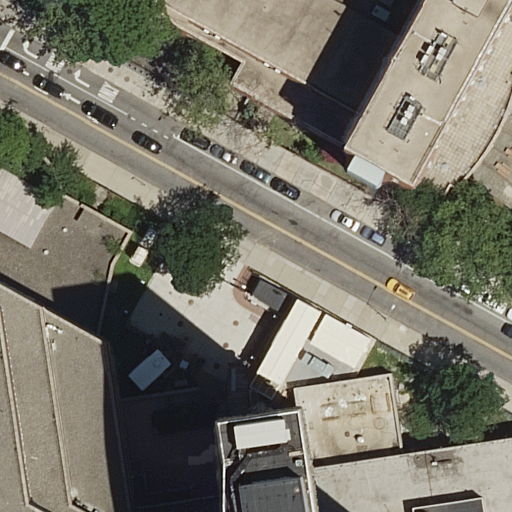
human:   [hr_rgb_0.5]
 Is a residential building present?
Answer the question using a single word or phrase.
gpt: yes

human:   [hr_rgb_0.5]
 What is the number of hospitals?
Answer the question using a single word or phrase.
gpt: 1

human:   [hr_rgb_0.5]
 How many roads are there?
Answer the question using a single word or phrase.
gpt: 1

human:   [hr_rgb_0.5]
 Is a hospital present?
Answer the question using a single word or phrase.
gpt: yes

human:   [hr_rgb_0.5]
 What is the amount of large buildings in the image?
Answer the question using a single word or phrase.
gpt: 2

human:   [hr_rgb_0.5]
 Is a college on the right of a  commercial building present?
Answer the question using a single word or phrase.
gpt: no

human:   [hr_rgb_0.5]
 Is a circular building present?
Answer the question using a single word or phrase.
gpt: no

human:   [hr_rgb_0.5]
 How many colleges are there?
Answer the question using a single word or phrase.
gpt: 1

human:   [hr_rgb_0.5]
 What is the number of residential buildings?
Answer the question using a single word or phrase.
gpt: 1

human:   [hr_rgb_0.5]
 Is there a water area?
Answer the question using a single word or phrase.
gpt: no

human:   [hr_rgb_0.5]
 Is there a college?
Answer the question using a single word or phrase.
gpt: yes

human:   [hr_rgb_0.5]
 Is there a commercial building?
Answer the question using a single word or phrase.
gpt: no

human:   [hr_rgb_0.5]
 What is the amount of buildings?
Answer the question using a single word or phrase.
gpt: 2

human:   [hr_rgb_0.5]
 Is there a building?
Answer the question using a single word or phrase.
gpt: yes

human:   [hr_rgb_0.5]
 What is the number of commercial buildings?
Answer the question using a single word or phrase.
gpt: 0

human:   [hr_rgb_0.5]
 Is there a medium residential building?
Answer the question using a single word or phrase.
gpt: no

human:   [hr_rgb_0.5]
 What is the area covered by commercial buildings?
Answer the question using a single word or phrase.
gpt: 0m2

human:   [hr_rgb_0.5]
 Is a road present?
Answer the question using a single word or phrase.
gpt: yes

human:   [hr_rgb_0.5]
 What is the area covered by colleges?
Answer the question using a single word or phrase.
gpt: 0m2

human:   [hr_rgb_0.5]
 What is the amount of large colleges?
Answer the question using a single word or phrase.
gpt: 0

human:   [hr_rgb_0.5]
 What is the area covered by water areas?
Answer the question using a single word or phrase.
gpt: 0m2

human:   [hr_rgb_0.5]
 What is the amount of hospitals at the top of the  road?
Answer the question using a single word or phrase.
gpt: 0

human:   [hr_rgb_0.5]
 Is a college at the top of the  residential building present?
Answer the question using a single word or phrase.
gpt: no

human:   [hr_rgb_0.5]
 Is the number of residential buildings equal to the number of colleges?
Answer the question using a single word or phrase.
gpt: yes

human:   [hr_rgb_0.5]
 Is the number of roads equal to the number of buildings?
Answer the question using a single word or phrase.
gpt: no

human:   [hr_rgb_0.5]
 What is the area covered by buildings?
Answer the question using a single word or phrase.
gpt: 7101m2

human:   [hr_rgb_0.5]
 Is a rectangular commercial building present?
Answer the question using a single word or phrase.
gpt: no

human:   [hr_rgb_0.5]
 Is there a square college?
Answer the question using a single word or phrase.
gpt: no

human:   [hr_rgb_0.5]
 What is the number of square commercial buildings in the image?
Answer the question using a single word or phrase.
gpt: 0

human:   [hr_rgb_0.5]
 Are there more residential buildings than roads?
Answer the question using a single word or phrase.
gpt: no

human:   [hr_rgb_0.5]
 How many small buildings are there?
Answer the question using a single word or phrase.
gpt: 0

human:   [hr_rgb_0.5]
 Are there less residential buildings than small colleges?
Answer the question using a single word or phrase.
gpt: no

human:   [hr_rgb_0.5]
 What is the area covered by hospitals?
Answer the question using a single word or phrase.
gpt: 2806m2

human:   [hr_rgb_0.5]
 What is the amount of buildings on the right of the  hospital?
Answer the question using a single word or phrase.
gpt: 1

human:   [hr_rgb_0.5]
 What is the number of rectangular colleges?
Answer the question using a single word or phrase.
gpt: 1

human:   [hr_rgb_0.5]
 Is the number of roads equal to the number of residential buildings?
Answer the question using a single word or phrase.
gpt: yes

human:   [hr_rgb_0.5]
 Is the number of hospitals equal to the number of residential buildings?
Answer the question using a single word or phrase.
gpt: yes

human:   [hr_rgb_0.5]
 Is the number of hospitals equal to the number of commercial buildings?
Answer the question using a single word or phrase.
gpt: no

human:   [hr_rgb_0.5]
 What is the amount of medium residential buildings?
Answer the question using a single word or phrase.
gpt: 0

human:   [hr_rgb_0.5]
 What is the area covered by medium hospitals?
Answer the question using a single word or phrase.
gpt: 0m2

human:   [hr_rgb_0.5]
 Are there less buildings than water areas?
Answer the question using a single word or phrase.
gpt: no

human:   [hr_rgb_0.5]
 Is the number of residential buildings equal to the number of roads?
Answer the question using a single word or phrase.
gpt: yes

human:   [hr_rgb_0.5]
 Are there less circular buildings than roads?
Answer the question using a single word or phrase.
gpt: yes

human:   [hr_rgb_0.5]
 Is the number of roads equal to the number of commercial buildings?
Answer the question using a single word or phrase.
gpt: no

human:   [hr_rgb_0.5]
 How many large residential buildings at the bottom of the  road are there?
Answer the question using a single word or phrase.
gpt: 0

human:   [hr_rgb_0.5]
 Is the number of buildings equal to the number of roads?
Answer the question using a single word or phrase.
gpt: no

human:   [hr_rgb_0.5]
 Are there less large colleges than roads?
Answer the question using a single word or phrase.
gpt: yes

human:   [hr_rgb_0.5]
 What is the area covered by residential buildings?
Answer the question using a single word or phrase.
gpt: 4439m2

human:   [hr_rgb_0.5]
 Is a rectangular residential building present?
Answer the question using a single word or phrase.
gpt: no

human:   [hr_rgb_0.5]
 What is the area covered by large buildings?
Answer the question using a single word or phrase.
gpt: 7101m2

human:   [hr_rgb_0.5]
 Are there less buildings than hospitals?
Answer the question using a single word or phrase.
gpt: no

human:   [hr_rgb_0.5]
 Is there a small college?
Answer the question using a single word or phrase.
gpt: yes

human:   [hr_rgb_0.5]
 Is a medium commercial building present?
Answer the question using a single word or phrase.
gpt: no

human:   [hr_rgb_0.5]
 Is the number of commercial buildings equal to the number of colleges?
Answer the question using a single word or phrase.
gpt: no

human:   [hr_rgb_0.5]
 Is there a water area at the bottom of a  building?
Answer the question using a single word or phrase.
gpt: no

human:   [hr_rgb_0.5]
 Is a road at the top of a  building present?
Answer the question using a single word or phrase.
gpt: no

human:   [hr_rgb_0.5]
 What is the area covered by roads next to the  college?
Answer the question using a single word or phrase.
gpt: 0m2

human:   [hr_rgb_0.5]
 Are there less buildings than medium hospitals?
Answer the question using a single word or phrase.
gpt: no

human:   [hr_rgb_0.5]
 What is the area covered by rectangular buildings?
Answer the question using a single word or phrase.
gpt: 0m2

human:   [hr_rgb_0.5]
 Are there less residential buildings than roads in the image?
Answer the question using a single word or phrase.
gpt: no

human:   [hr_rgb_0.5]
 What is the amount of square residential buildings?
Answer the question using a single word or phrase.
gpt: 0

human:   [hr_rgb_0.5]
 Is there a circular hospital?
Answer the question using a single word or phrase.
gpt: no

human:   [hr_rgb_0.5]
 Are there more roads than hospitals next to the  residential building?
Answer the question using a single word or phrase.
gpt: no

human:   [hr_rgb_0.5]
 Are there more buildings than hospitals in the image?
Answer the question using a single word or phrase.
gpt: yes